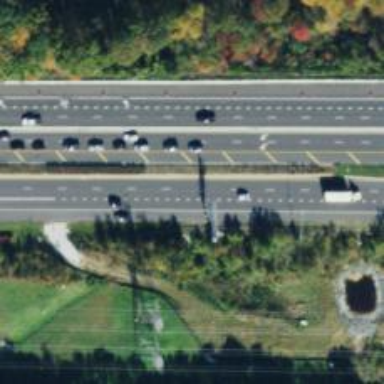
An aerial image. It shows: Expressway with asphalt surface categorized as trunk highway.